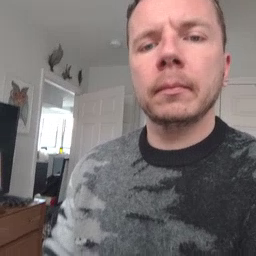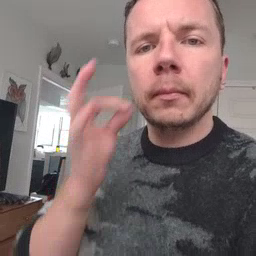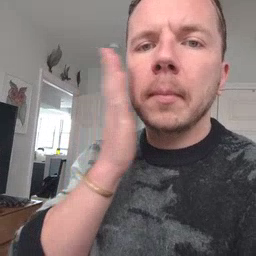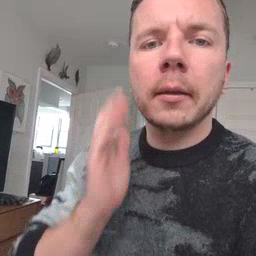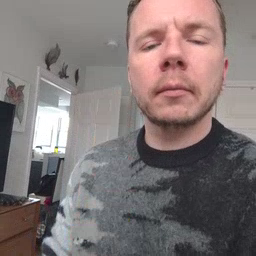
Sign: bee